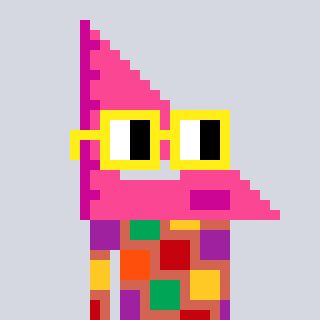
a pixel art character with square yellow glasses, a squadron ruler-shaped head and a peachy-colored body on a cool background